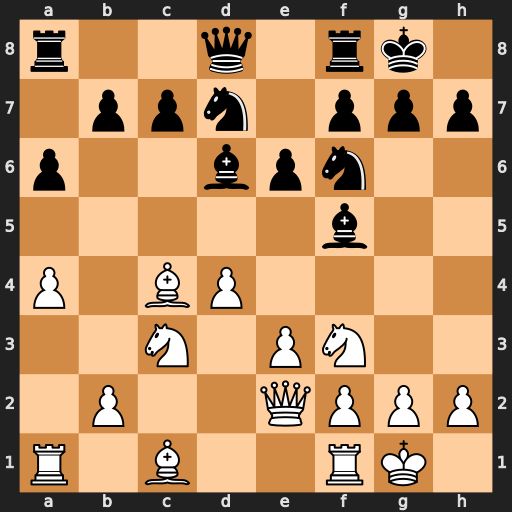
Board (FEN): r2q1rk1/1ppn1ppp/p2bpn2/5b2/P1BP4/2N1PN2/1P2QPPP/R1B2RK1
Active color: w
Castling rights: -
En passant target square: -
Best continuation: e4 Bg4 e5